Question: I'm using a modal-SAT solver. This solver is unfortunately using Flex and Bison, both languages that I don't master...
I wanted to change one syntax to another, but I've got some issue to do it, even after tutorials about Flex-Lexer and Bison.
So here is the problem :
I want to be able to parse such modal logic formulas :

In the previous notation, such formulas were written like this :
'(NOT (IMP (AND (ALL R0 (IMP C0 C1)) (ALL R0 C0)) (ALL R0 C1)))'
And here are the Flex/Bisons file used to parse them :
# alc.y
'''
%{
#include "fnode.h"
#define YYMAXDEPTH <PHONE>
fnode_t *formula_as_tree;
%}
%union {
int l;
int i;
fnode_t *f;
}
/* Tokens and types */
%token LP RP
%token ALL SOME
%token AND IMP OR IFF NOT
%token TOP BOT
%token RULE CONC
%token <l> NUM
%type <f> formula
%type <f> boolean_expression rule_expression atomic_expression
%type <f> other
%type <i> uboolop bboolop nboolop ruleop
%type <l> rule
%% /* Grammar rules */
input: formula {formula_as_tree = $1;}
;
formula: boolean_expression {$$ = $1;}
| rule_expression {$$ = $1;}
| atomic_expression {$$ = $1;}
;
boolean_expression: LP uboolop formula RP
{$$ = Make_formula_nary($2,empty_code,$3);}
| LP bboolop formula formula RP
{$$ = Make_formula_nary($2,empty_code, Make_operand_nary($3,$4));}
| LP nboolop formula other RP
{$$ = Make_formula_nary($2,empty_code,Make_operand_nary($3,$4));}
;
rule_expression: LP ruleop rule formula RP {$$ = Make_formula_nary($2,$3,$4);}
;
atomic_expression: CONC NUM {$$ = Make_formula_nary(atom_code,$2,Make_empty());}
| TOP {$$ = Make_formula_nary(top_code,empty_code,Make_empty());}
| BOT {$$ = Make_formula_nary(bot_code,empty_code,Make_empty());}
;
other: formula other {$$ = Make_operand_nary($1,$2);}
| {$$ = Make_empty();}
;
uboolop: NOT {$$ = not_code;}
;
bboolop: IFF {$$ = iff_code;}
| IMP {$$ = imp_code;}
;
nboolop: AND {$$ = and_code;}
| OR {$$ = or_code;}
;
ruleop: SOME {$$ = dia_code;}
| ALL {$$ = box_code;}
rule: RULE NUM {$$ = $2;}
;
%% /* End of grammar rules */
int yyerror(char *s)
{
printf("%s
", s);
exit(0);
}
'''
# alc.lex
'''
%{
#include <stdio.h>
#include "fnode.h"
#include "y.tab.h"
int number;
%}
%%
[
] ;
"(" return LP;
")" return RP;
"ALL" return ALL;
"SOME" return SOME;
"AND" return AND;
"IMP" return IMP;
"OR" return OR;
"IFF" return IFF;
"NOT" return NOT;
"TOP" return TOP;
"BOTTOM" return BOT;
"R" return RULE;
"C" return CONC;
0|[1-9][0-9]* {
sscanf(yytext,"%d",&number);
yylval.l=number;
return NUM;
}
. {
/* Error function */
fprintf(stderr,"Illegal character
");
return -1;
}
%%
'''
Now, let's write our example but in the new syntax that I want to use :
'''
begin
((<URL>
end
'''
Major problems for me that are blocking me to parse this new syntax correctly is :
- 'IMP (A B)''~B | A''(A => B) <=> (~B v A)'- 'ALL RO''[r0]'- 'SOME RO''<r0>'- 'IFF (A B)''(~B | A) & (~A | B)''for if and only if'
Here is the small list of what are the new symbol, even if I don't know how to parse them :
'''
"(" return LP;
")" return RP;
"[]" return ALL;
"<>" return SOME;
"&" return AND;
"IMP" return IMP;
"|" return OR;
"IFF" return IFF;
"~" return NOT;
"true" return TOP;
"false" return BOT;
"r" return RULE;
"p" return CONC;
'''
I assume that only theses 2 files will change, Because it should still be able to read the previous syntaxe, by compiling the source code with other .y and .lex
But I'm asking your help to know exactly how to write it down :/
Thanks in advance !
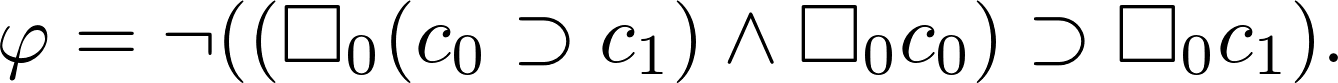
Answer: For someone who would have the exact same problem (I assume that this problem is quite rare :) )
With the good vocabulary, it's much easier to google the problem and find a solution.
The first notation
'(NOT (IMP (AND (ALL R0 (IMP C0 C1)) (ALL R0 C0)) (ALL R0 C1)))'
is the .
The other notation
'begin ((<URL> end'
is the <URL> format.
And there is a tool called the formula translation tool ("ftt") developed and bundled with Spartacus (<URL>. It can translate between all the formats of provers.
Using this tool is a little hack who avoid dealing with the Flex/Bison languages.
One just needs to translate one problem to another, problems will be equivalent and it's very fast to translate.